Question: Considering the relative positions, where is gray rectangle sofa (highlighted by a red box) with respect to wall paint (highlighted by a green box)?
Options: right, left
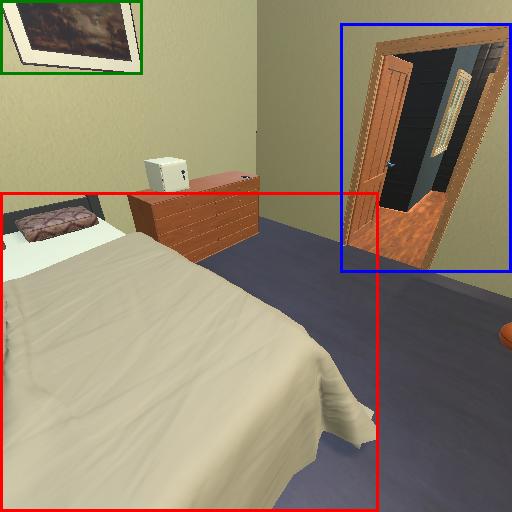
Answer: right